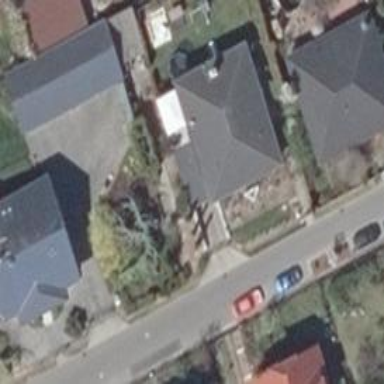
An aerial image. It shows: Detached building.